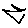
Label: zigzag